Field crop: maize
Growth stage: 2
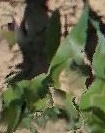
Species: maize